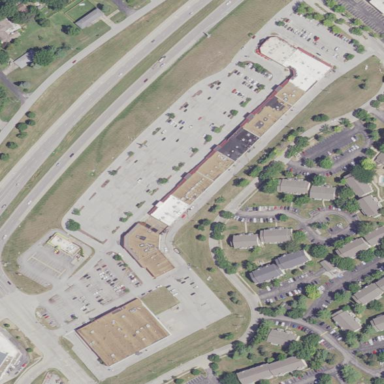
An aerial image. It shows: Retail area.